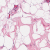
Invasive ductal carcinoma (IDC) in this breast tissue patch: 0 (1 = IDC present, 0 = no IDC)